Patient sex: M
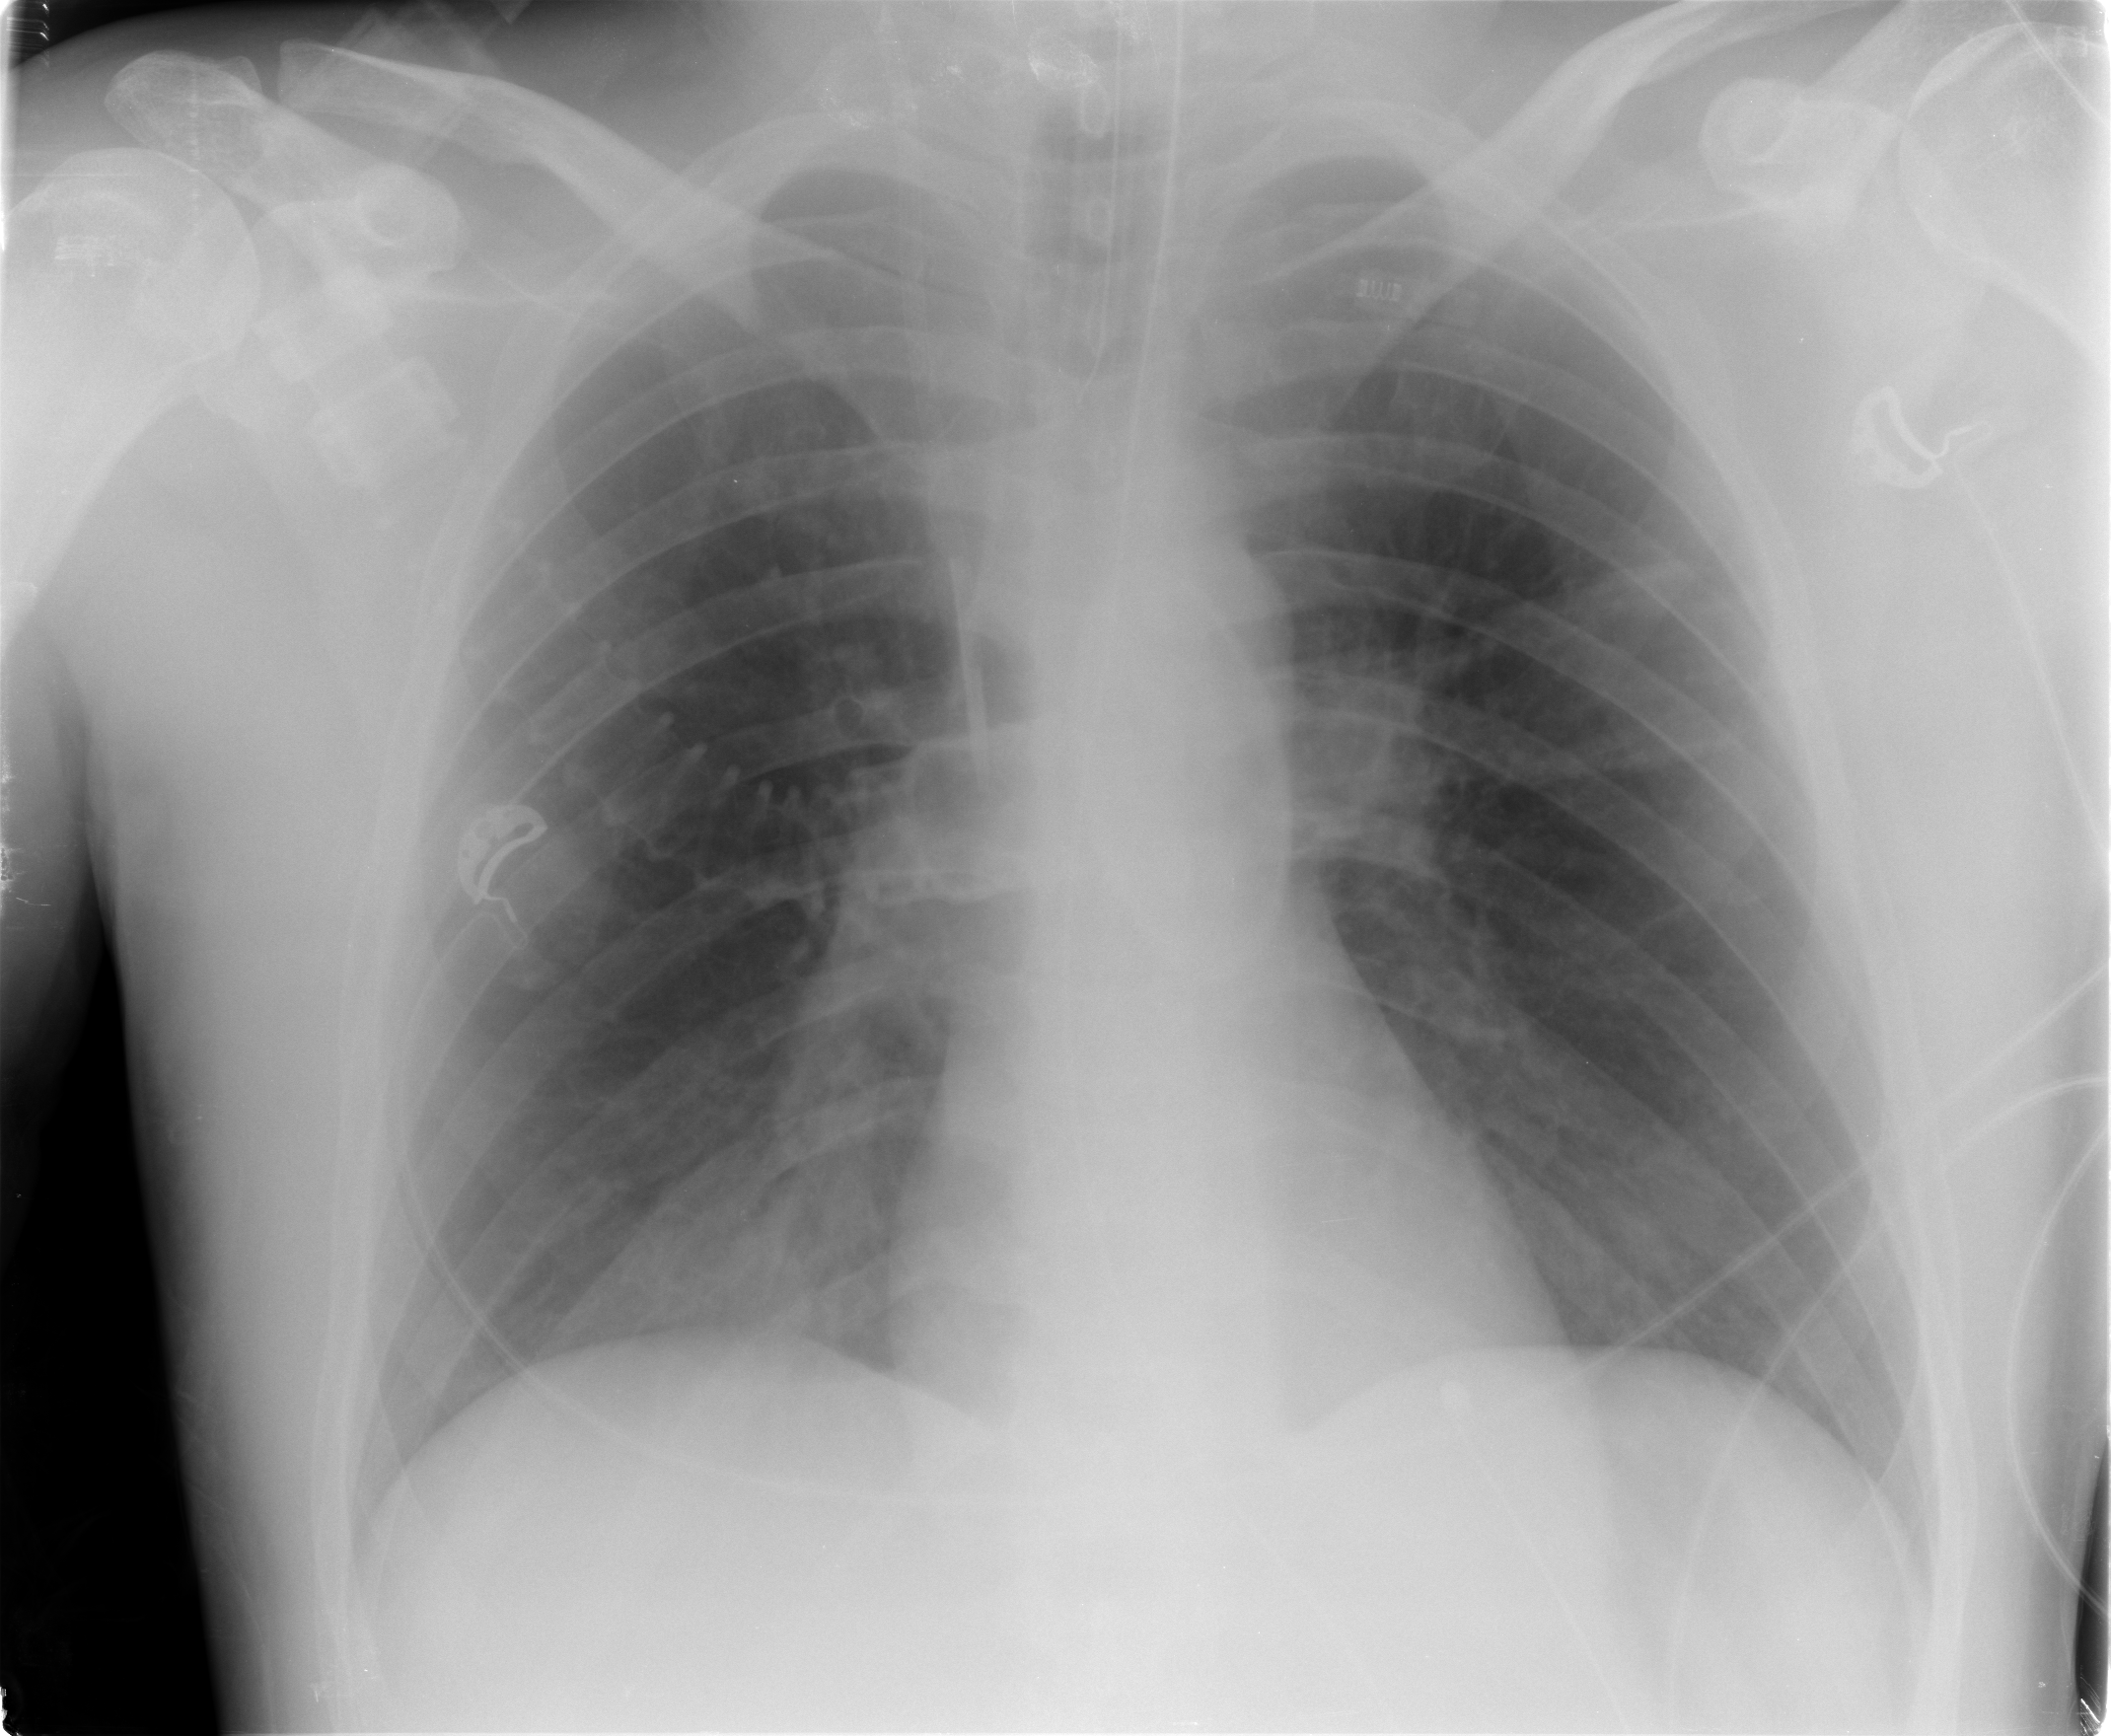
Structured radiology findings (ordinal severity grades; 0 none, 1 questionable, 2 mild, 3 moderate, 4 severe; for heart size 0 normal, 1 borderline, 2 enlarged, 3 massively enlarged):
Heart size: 0
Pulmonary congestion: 0
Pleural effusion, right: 0
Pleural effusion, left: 0
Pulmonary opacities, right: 2
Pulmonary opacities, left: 0
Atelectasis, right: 0
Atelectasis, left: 0